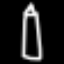
Label: pencil